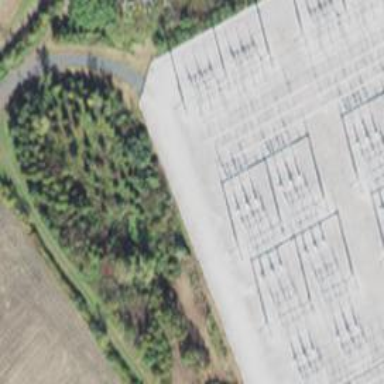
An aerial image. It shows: Switch used for power control.